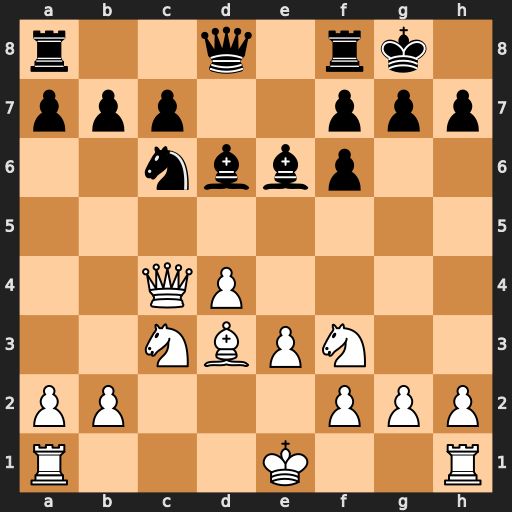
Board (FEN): r2q1rk1/ppp2ppp/2nbbp2/8/2QP4/2NBPN2/PP3PPP/R3K2R
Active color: w
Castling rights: KQ
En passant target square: -
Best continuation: d5 Ne5 Nxe5